Field crop: maize
Growth stage: 2
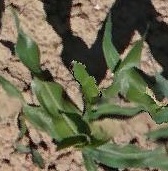
Species: maize